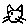
Label: cat